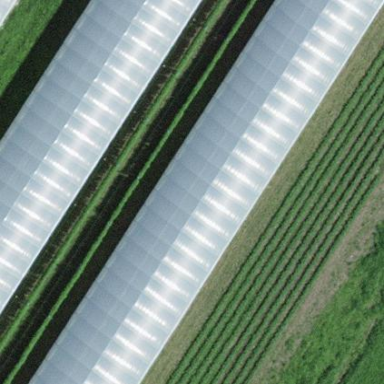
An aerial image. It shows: Greenhouse.